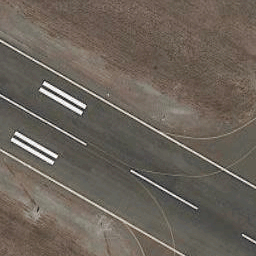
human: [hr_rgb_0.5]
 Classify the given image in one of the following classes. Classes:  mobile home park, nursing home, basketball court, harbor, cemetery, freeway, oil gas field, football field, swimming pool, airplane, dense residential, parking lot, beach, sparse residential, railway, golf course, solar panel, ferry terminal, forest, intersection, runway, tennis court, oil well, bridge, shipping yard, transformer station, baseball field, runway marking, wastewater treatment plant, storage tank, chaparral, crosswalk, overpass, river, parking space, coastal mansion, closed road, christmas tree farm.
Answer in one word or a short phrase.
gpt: runway